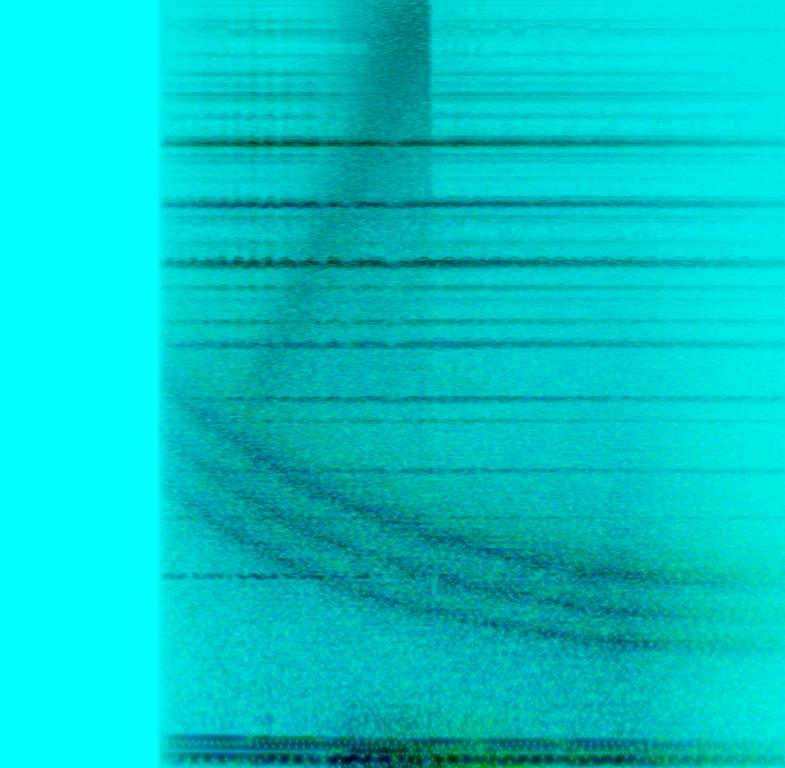
The recording starts with a synth pad sound in the higher register and also with a tunes airy sounds slowly pitching down. Then a separate techno song starts playing with a monotone digital drum groove. The kick is overdriven and has some punch to it. The fast hihat sounds are panned to the left and right side of the speakers. This song may be playing in a night club.